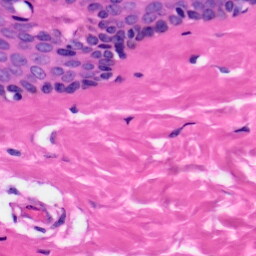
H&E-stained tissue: Skin